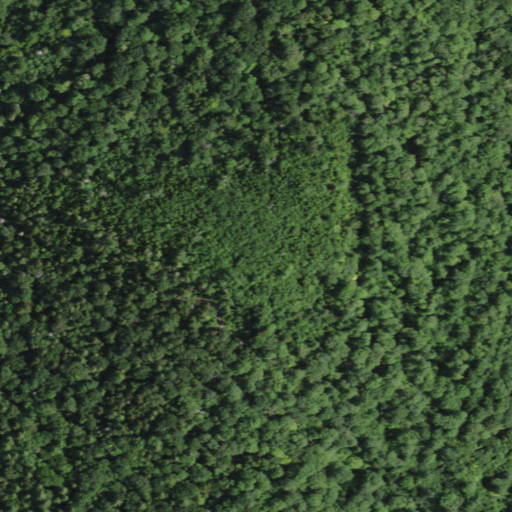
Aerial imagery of ridge(s) in New York named Beech Ridge containing deciduous forest, mixed forest, and evergreen forest